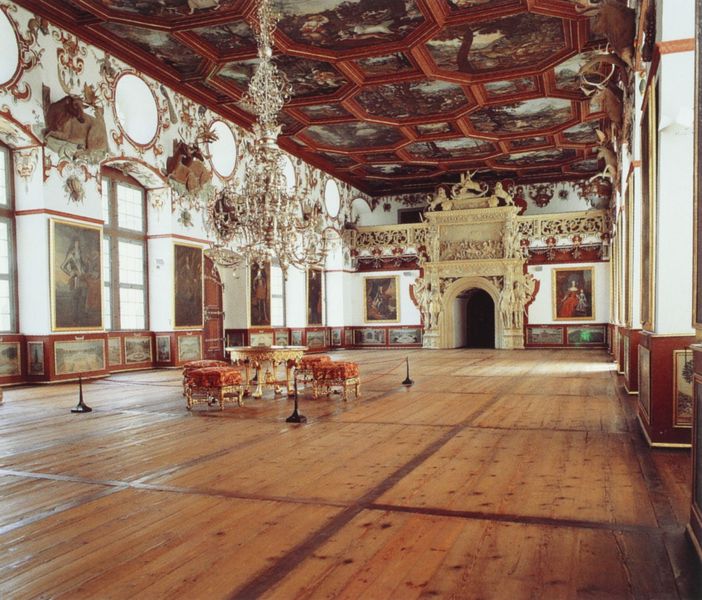
Titel: Schloss Weikersheim
Künstler: Georg Robin
Standort: Weikersheim, Schloss (EU - D - BW)
Schlagwörter: fenster, holz, lampe, raum, stuhl, stühle, tisch, weiss, dach, gebäude, schloss, ornament, barock, möbel, decke, innen, rokkoko, renaissance, oval, parkett, saal, leuchter, foto, fotografie, eingang, groß, portal, residenz, kassettendecke, löwe, kasettendecke, sesseln